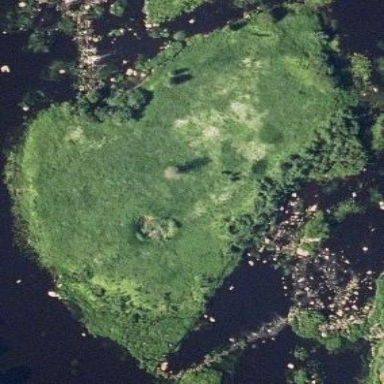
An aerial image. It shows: Islet covered with grassland.